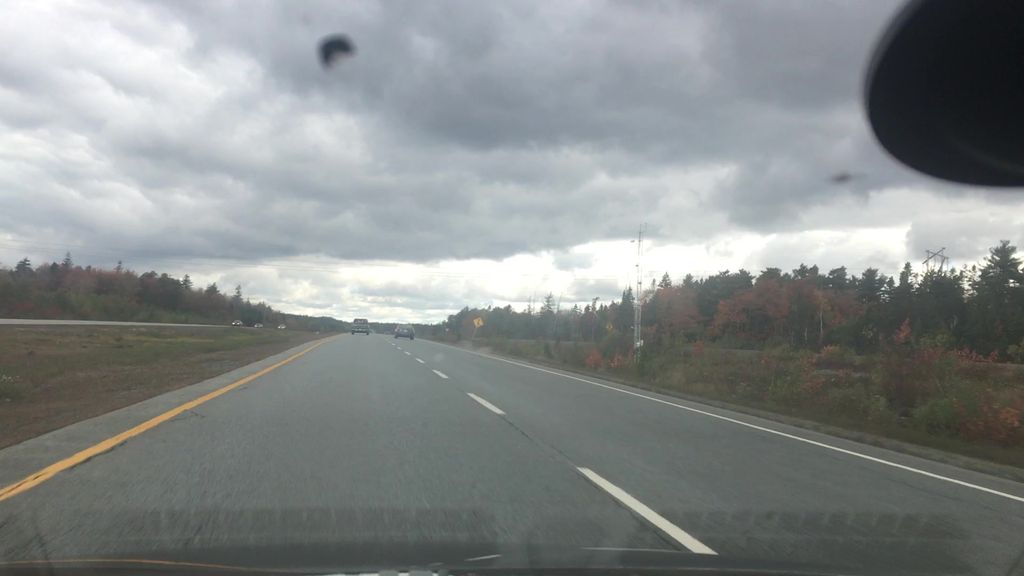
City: halifax